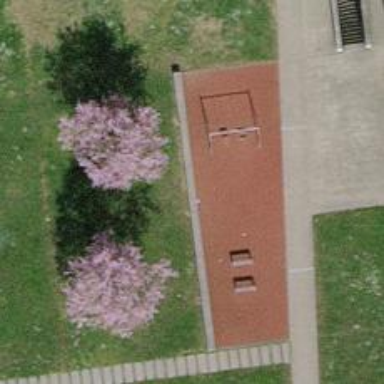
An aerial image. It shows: Concrete bench.